Interaction volume radius: 5 \u00c5
Interaction volume height: 30 \u00c5
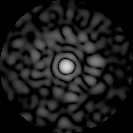
Disorder parameter: 0.8125